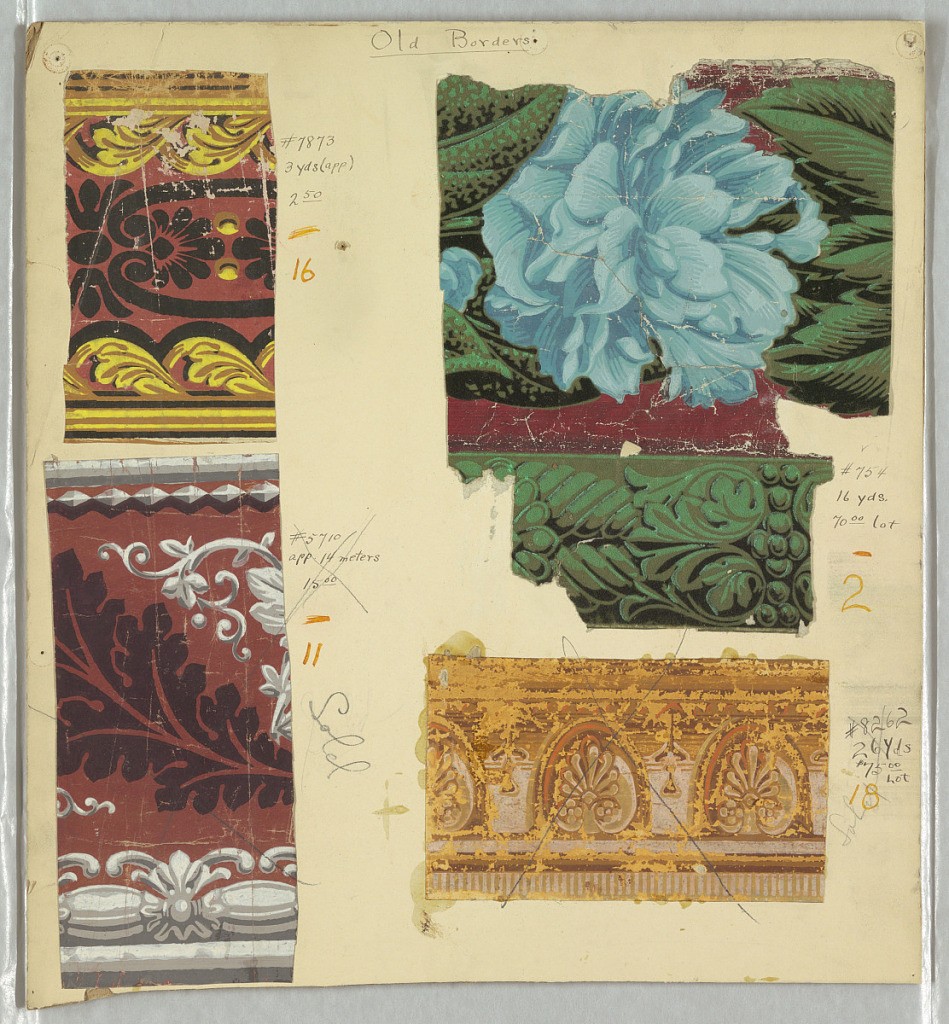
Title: Border
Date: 1820–50
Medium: Block-printed
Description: A group of four borders mounted on a board. The motifs include egg and dart architectural molding, beading, and floral motifs.